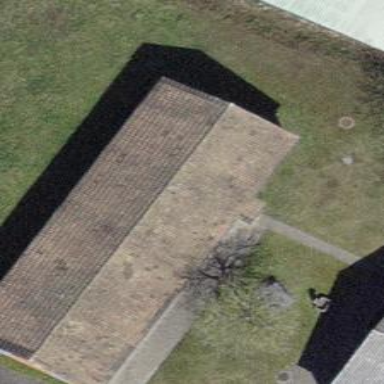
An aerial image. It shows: Building with tile roof.